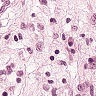
Metastatic tissue present: yes